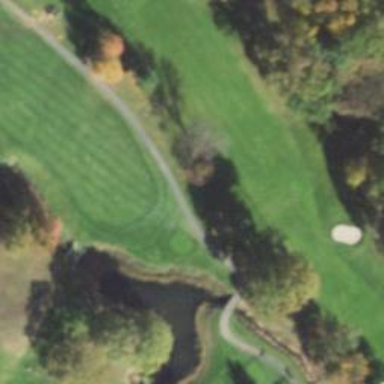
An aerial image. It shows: Pathway for golfing.